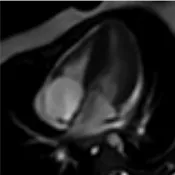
Cardiac MRI: obstructive hypertrophic cardiomyopathy with heterogeneous left ventricular hypertrophy. And end-systole.
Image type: radiology (mri)